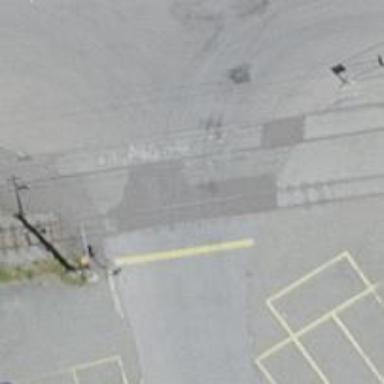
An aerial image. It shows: Level crossing along the railway.